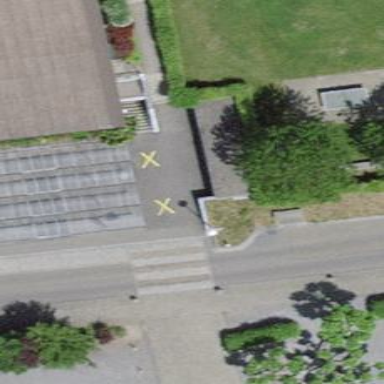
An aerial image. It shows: Bicycle parking facility.